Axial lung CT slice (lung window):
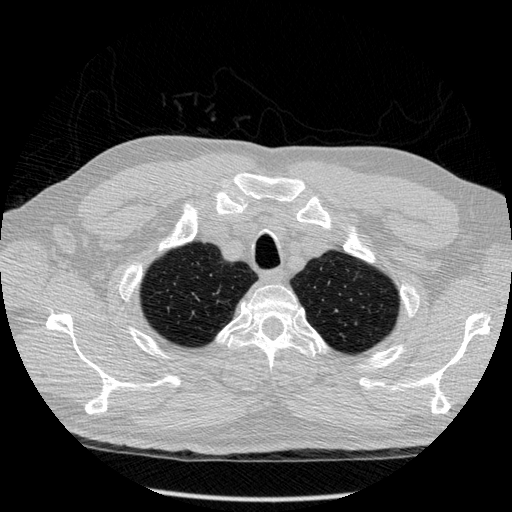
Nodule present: no